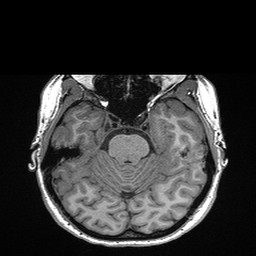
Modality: T1w
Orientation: coronal
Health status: healthy
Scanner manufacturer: siemens
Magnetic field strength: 3 T
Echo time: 0.00298 s